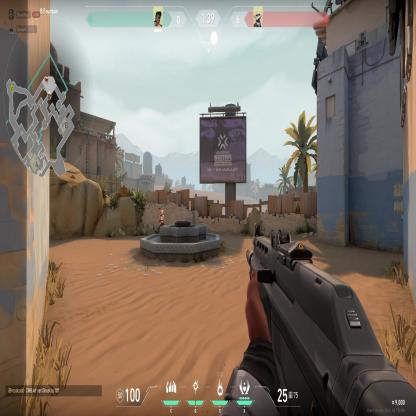
Label: enemy